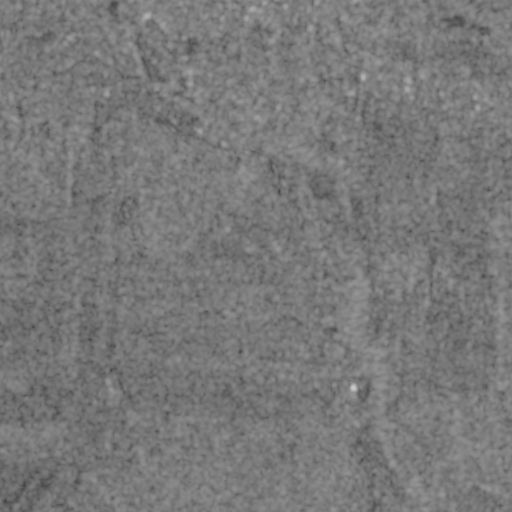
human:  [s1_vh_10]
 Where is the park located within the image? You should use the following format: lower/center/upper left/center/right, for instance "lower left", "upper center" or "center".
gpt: The park is located in the upper of the image.
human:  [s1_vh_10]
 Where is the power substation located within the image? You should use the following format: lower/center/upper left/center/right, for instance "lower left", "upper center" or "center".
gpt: The power substation is located in the upper left of the image.
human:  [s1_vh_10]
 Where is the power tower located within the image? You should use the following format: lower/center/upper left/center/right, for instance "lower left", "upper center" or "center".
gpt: The power tower is located in the upper right of the image.
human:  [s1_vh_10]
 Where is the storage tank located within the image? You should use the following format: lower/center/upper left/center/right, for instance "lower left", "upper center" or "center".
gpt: The storage tank is located in the upper left of the image.
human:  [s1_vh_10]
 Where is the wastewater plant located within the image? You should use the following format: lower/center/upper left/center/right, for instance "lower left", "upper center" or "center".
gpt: The wastewater plant is located in the upper left of the image.
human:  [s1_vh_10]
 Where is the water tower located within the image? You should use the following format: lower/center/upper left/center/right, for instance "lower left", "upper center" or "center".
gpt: The water tower is located in the center left of the image.
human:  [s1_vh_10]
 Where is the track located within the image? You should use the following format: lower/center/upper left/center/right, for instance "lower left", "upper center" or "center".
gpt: There is no track in the image.

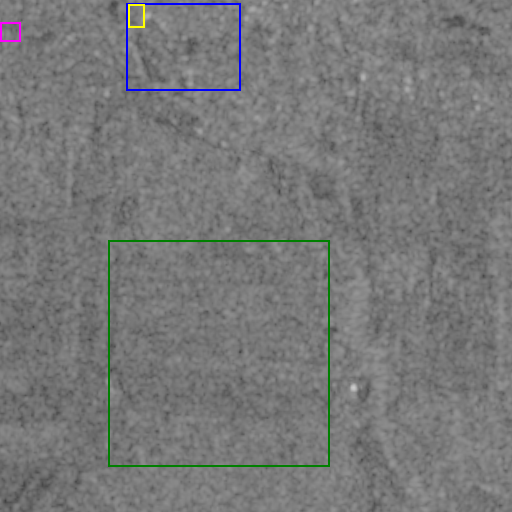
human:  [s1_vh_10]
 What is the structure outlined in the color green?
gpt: The structure outlined in green is a crop field.
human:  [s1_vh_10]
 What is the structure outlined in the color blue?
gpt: The structure outlined in blue is a park.
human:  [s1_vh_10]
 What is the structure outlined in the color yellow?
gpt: The structure outlined in yellow is a parking lot.
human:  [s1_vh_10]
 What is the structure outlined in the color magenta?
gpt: The structure outlined in magenta is a wastewater plant.
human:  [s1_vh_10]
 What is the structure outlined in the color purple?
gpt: There is no purple outline.